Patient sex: M
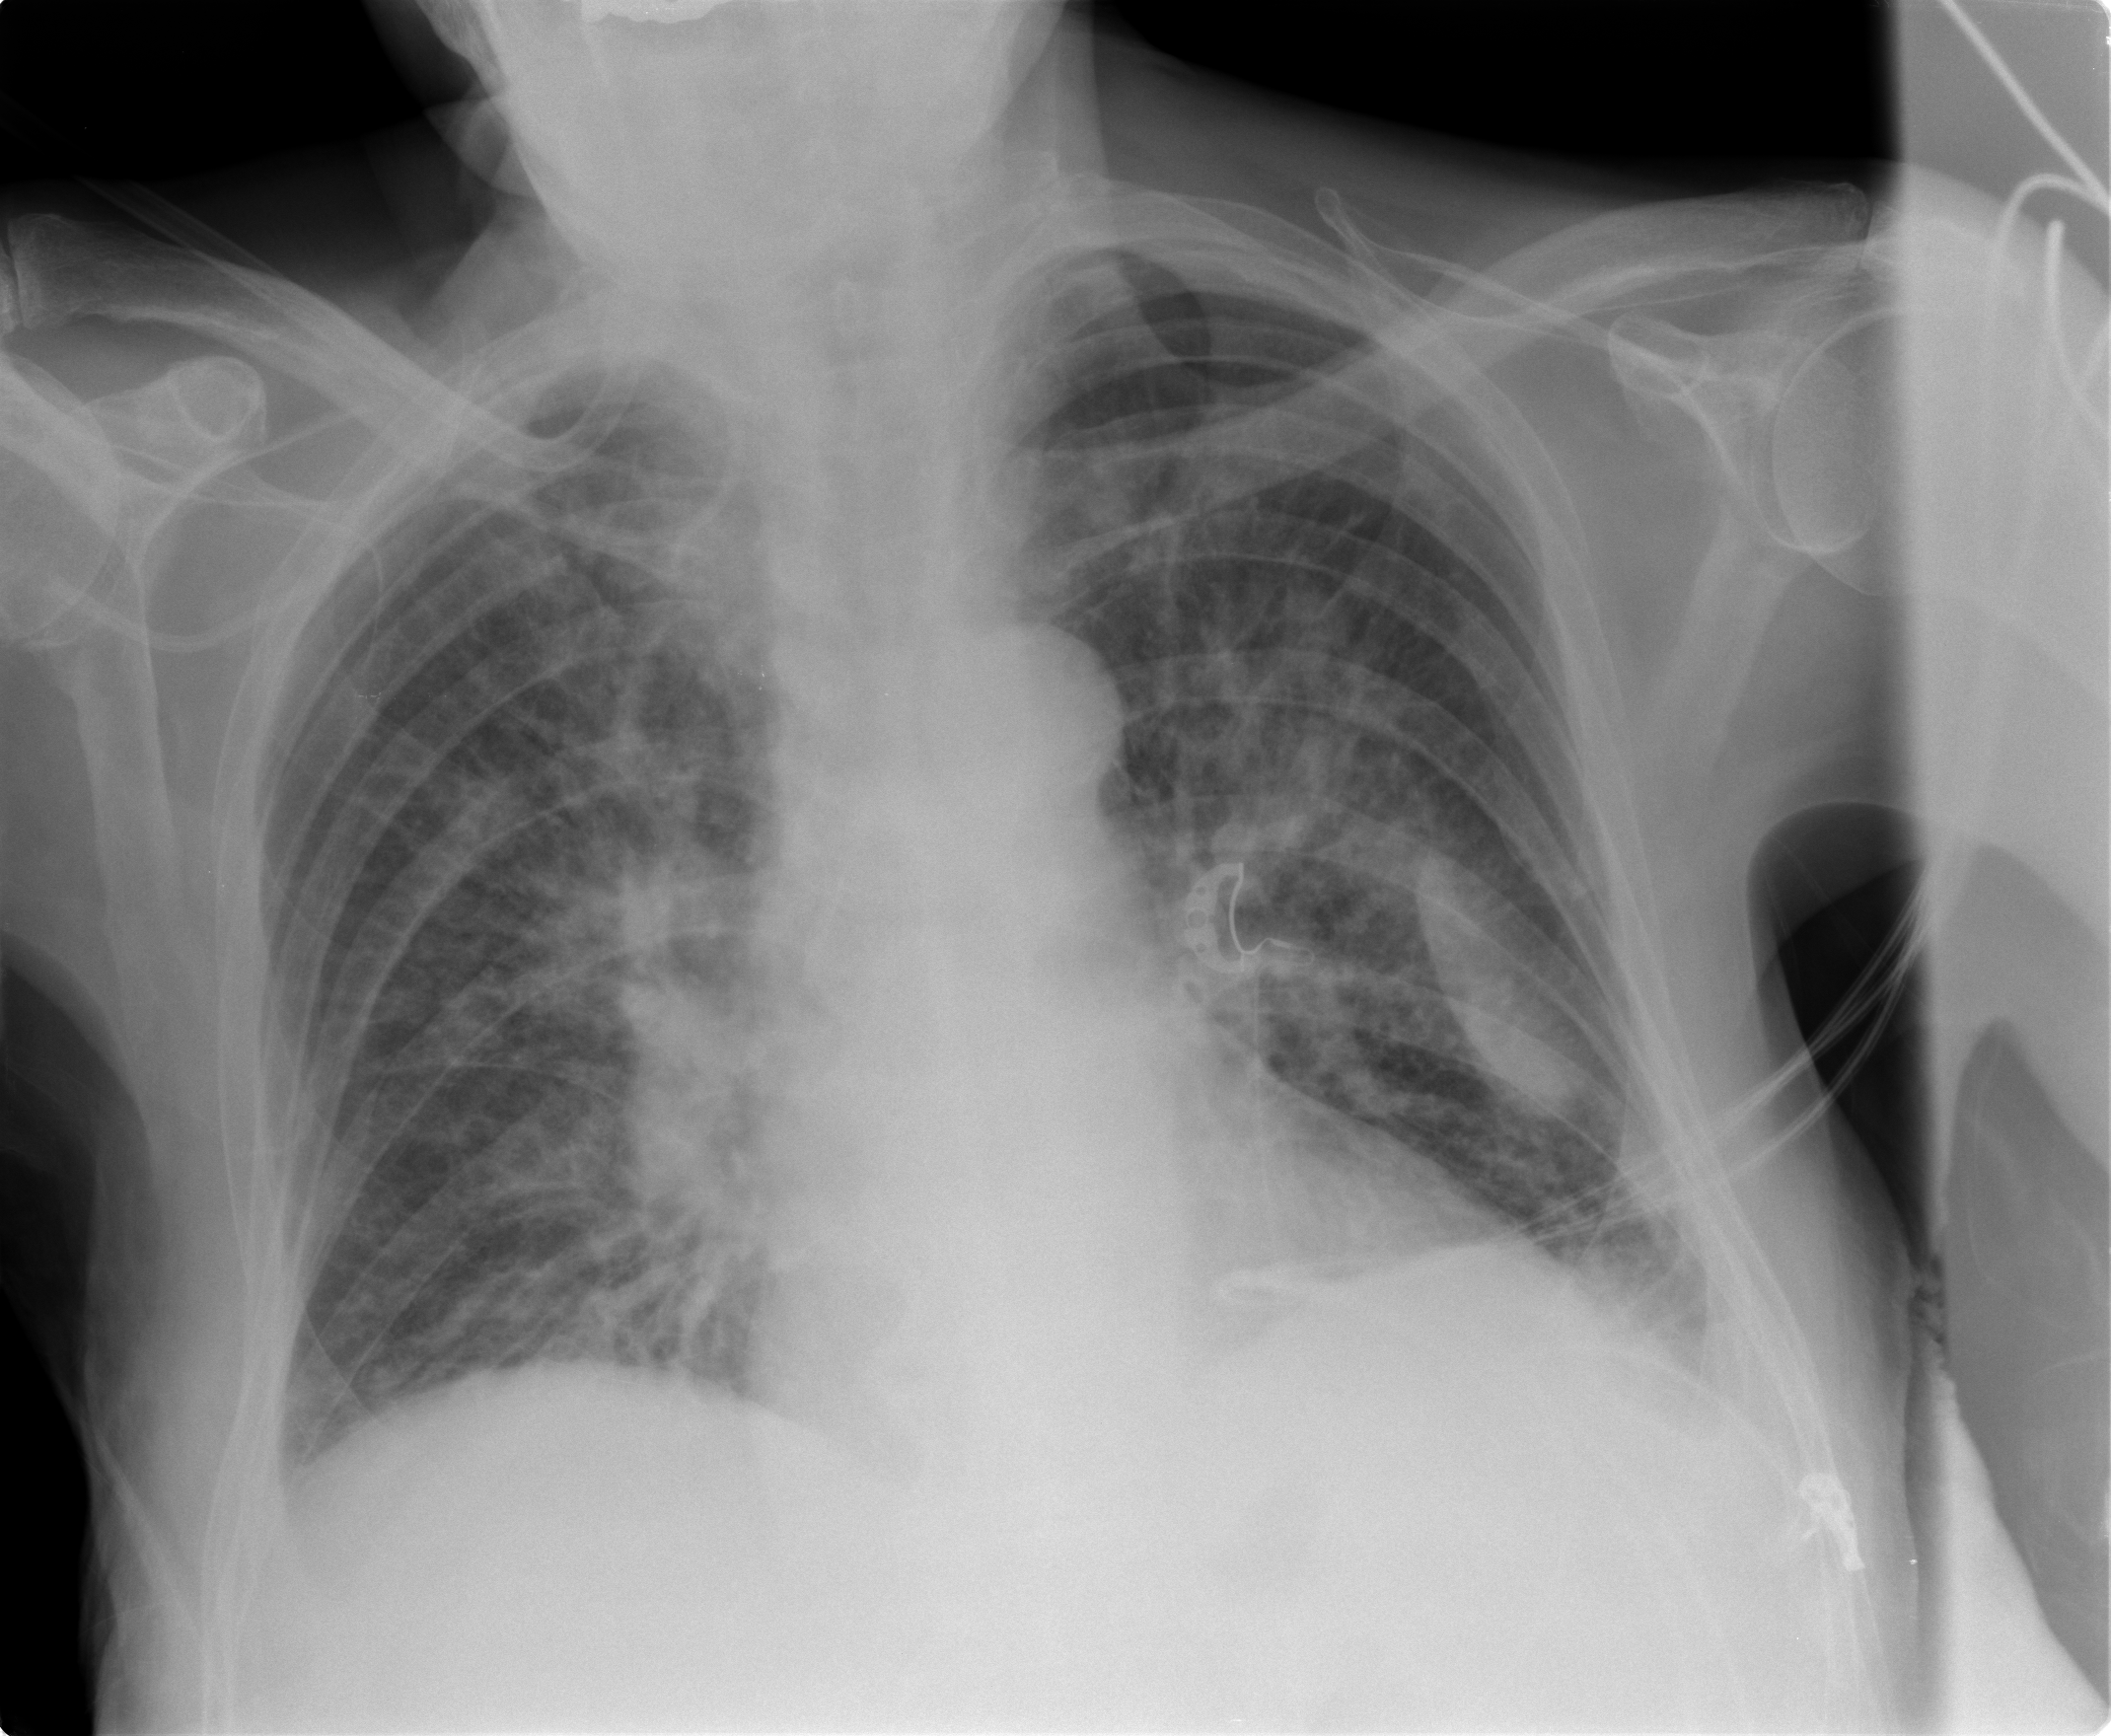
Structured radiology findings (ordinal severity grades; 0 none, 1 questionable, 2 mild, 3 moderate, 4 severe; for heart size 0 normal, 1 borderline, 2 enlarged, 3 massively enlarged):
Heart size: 2
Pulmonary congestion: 2
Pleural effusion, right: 2
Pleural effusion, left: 2
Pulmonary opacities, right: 0
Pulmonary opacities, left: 2
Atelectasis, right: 2
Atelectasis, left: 2